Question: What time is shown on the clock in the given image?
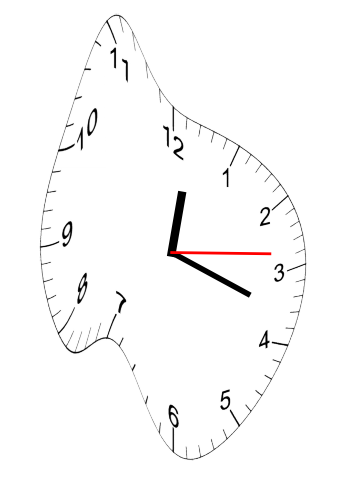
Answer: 12:18:14